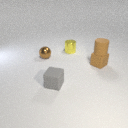
small brown metal sphere behind small gray rubber cube